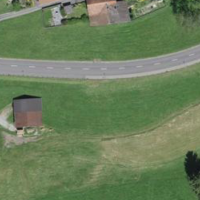
EUNIS habitat code: 24
Species observed at this site:
Pica pica